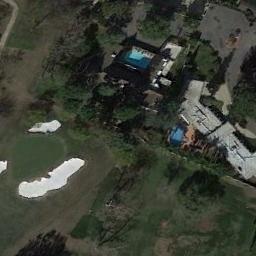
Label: golf_course